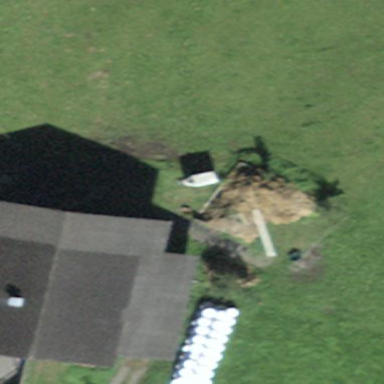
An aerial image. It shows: Barn.